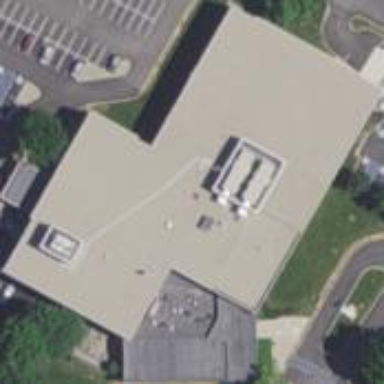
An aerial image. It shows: Building.